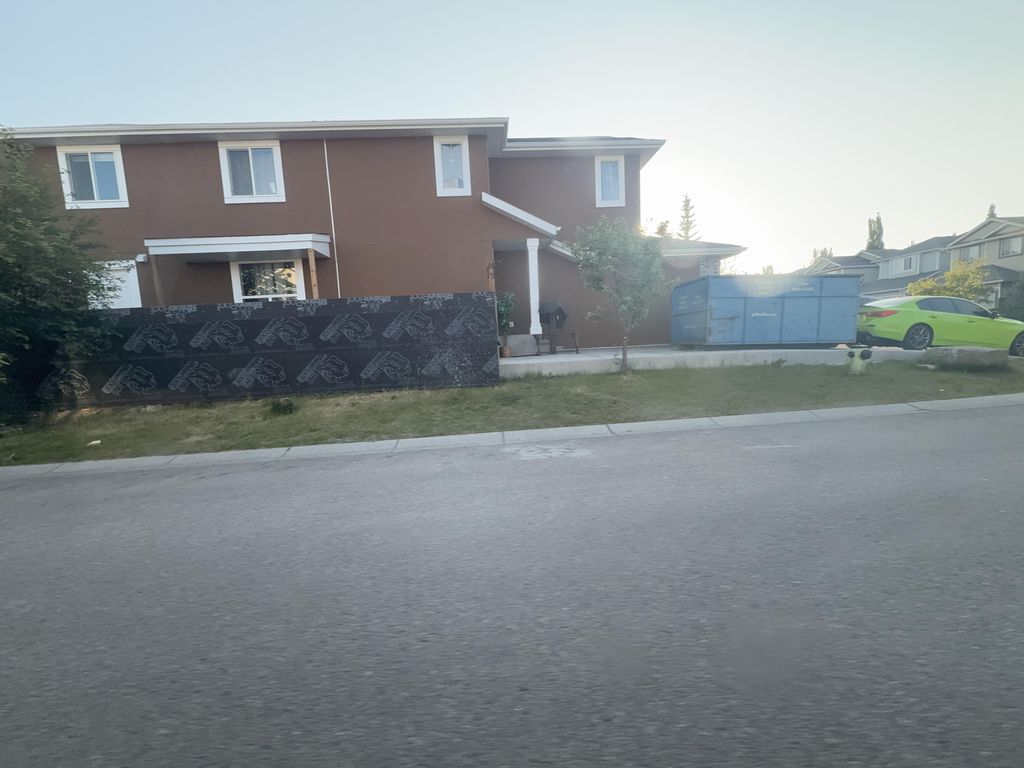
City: calgary